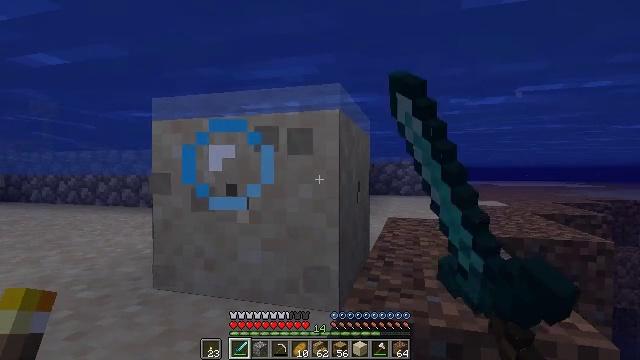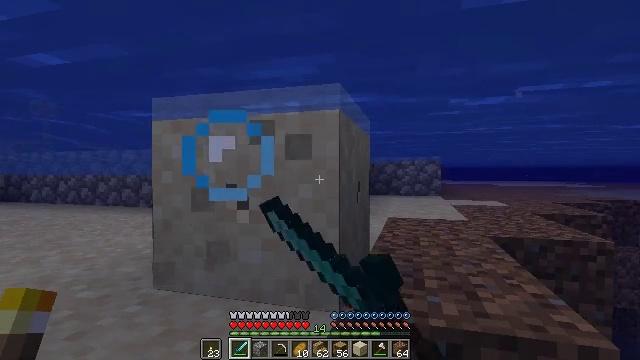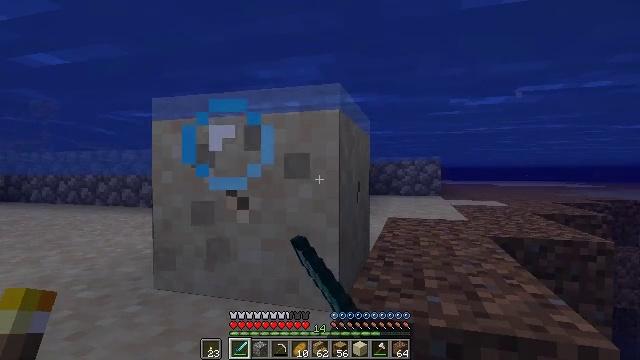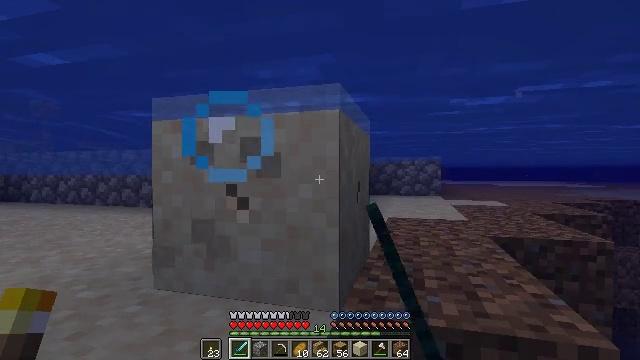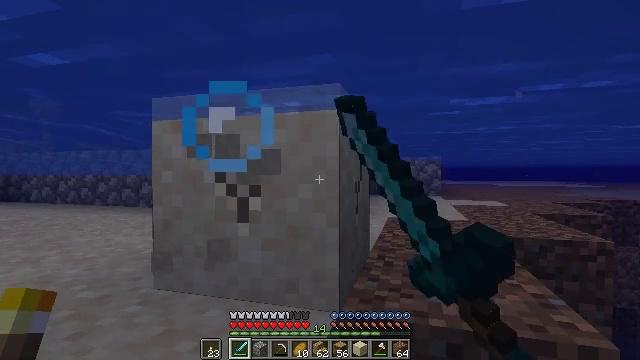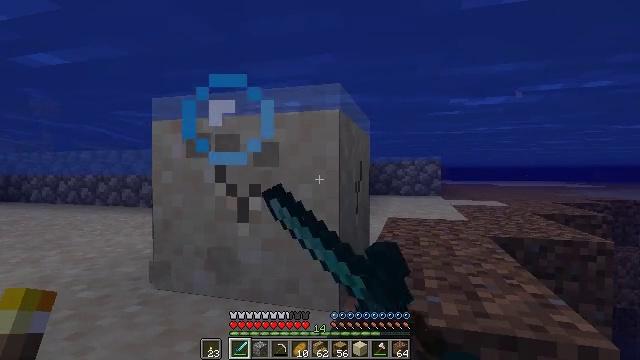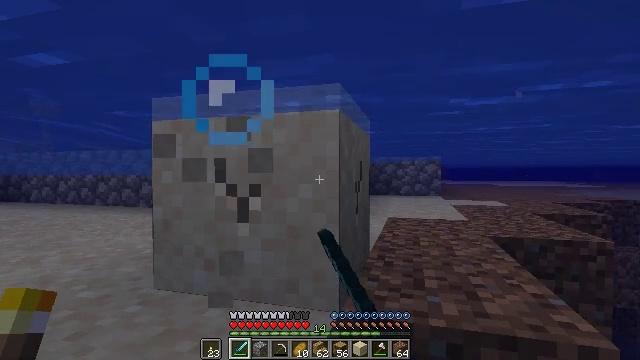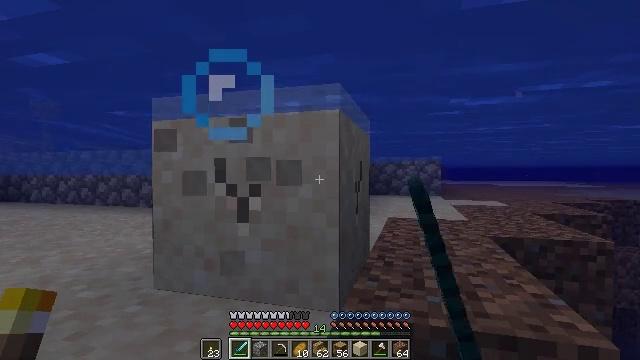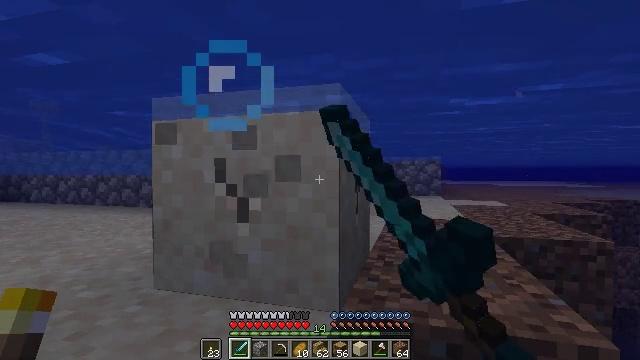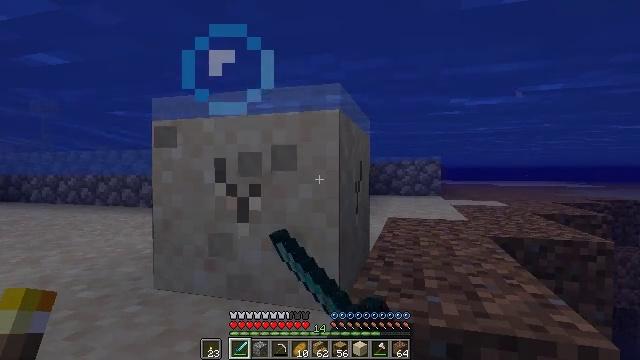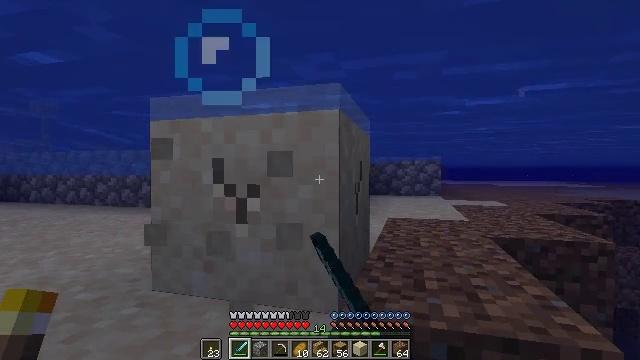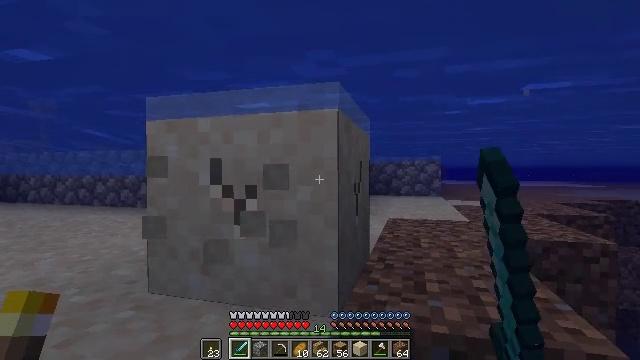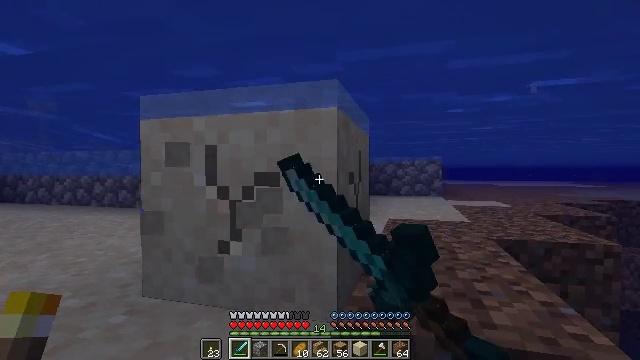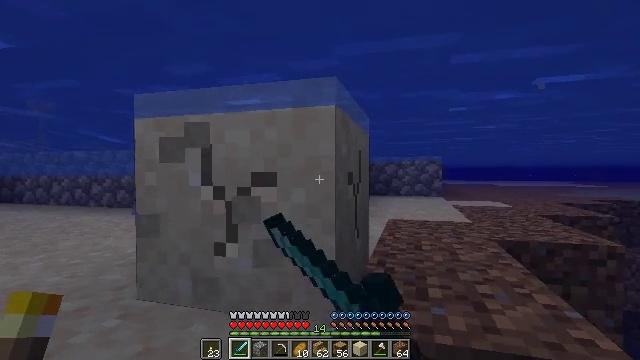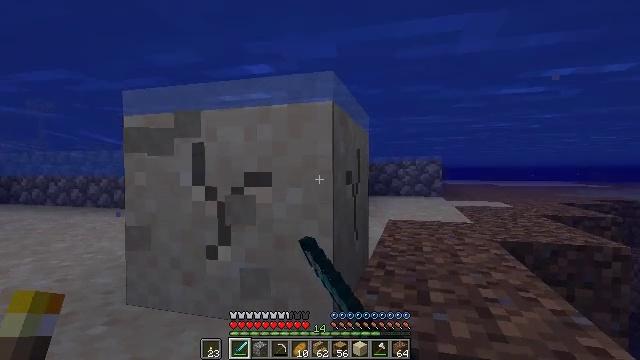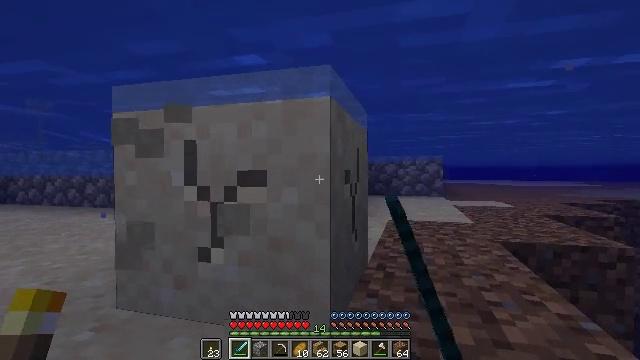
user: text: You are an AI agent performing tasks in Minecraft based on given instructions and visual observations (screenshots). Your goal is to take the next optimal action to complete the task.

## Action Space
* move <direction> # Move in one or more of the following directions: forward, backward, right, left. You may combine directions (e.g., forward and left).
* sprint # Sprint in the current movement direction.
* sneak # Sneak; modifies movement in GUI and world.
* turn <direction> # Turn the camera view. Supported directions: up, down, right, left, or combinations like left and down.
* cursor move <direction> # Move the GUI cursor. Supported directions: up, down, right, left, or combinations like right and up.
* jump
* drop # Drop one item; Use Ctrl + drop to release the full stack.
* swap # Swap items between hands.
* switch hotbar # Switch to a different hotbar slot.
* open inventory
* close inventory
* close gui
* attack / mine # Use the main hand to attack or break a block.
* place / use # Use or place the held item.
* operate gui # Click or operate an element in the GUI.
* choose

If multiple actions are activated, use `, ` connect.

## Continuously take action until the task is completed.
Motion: motion action
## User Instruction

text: Gather sand from the desert.
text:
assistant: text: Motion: attack / mine
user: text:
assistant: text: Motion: attack / mine
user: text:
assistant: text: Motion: attack / mine
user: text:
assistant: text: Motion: attack / mine
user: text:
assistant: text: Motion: attack / mine
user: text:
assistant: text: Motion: attack / mine
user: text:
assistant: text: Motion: attack / mine
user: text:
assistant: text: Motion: attack / mine
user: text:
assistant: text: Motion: attack / mine
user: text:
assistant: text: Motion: move forward, attack / mine
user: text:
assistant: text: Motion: move forward, attack / mine
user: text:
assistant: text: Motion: move forward, attack / mine
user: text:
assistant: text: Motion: move forward, attack / mine
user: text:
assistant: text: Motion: move forward, attack / mine
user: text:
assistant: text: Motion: move forward, attack / mine
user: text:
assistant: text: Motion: move forward, attack / mine
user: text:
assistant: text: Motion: move forward, attack / mine
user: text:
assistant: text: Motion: move forward, attack / mine
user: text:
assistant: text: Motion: move forward, attack / mine
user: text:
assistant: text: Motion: move forward, turn left, attack / mine
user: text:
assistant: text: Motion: move forward, turn left and down, attack / mine
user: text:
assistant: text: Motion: move forward, attack / mine
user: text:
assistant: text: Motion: move forward, attack / mine
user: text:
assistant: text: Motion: move forward, attack / mine
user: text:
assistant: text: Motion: move forward, attack / mine
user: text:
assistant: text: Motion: move forward, attack / mine
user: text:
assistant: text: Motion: move forward, attack / mine
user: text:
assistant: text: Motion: move forward, attack / mine
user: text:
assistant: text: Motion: move forward, attack / mine
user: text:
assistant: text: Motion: move forward, attack / mine